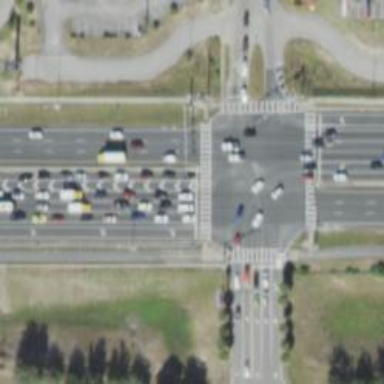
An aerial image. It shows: Marked crossing on cycleway road.